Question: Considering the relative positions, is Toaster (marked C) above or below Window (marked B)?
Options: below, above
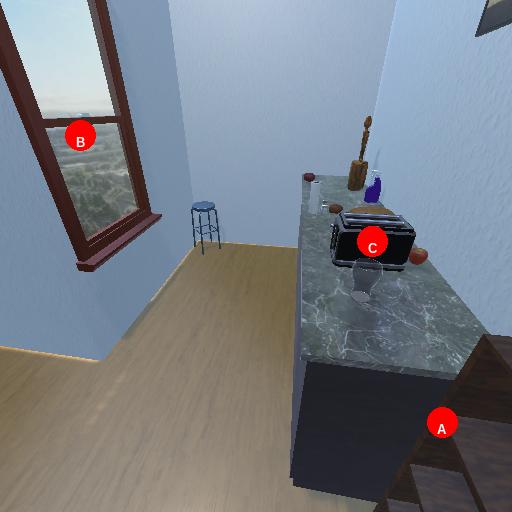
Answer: below